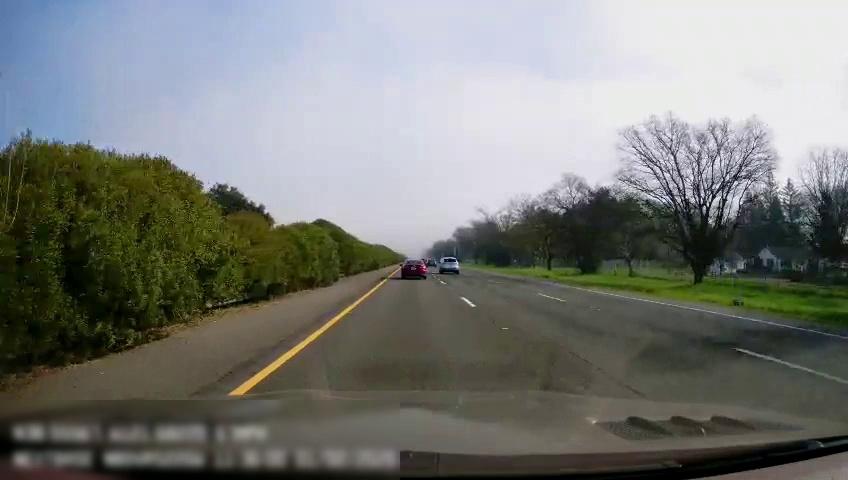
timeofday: Day
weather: Sunny
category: Drivable Space
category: Vehicles | Car
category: Vehicles | SUV
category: Vehicles | Car
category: Lanes | Current Lane
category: Lanes | Current Lane
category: Lanes | Alternate Lane
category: Lanes | Alternate Lane